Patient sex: M
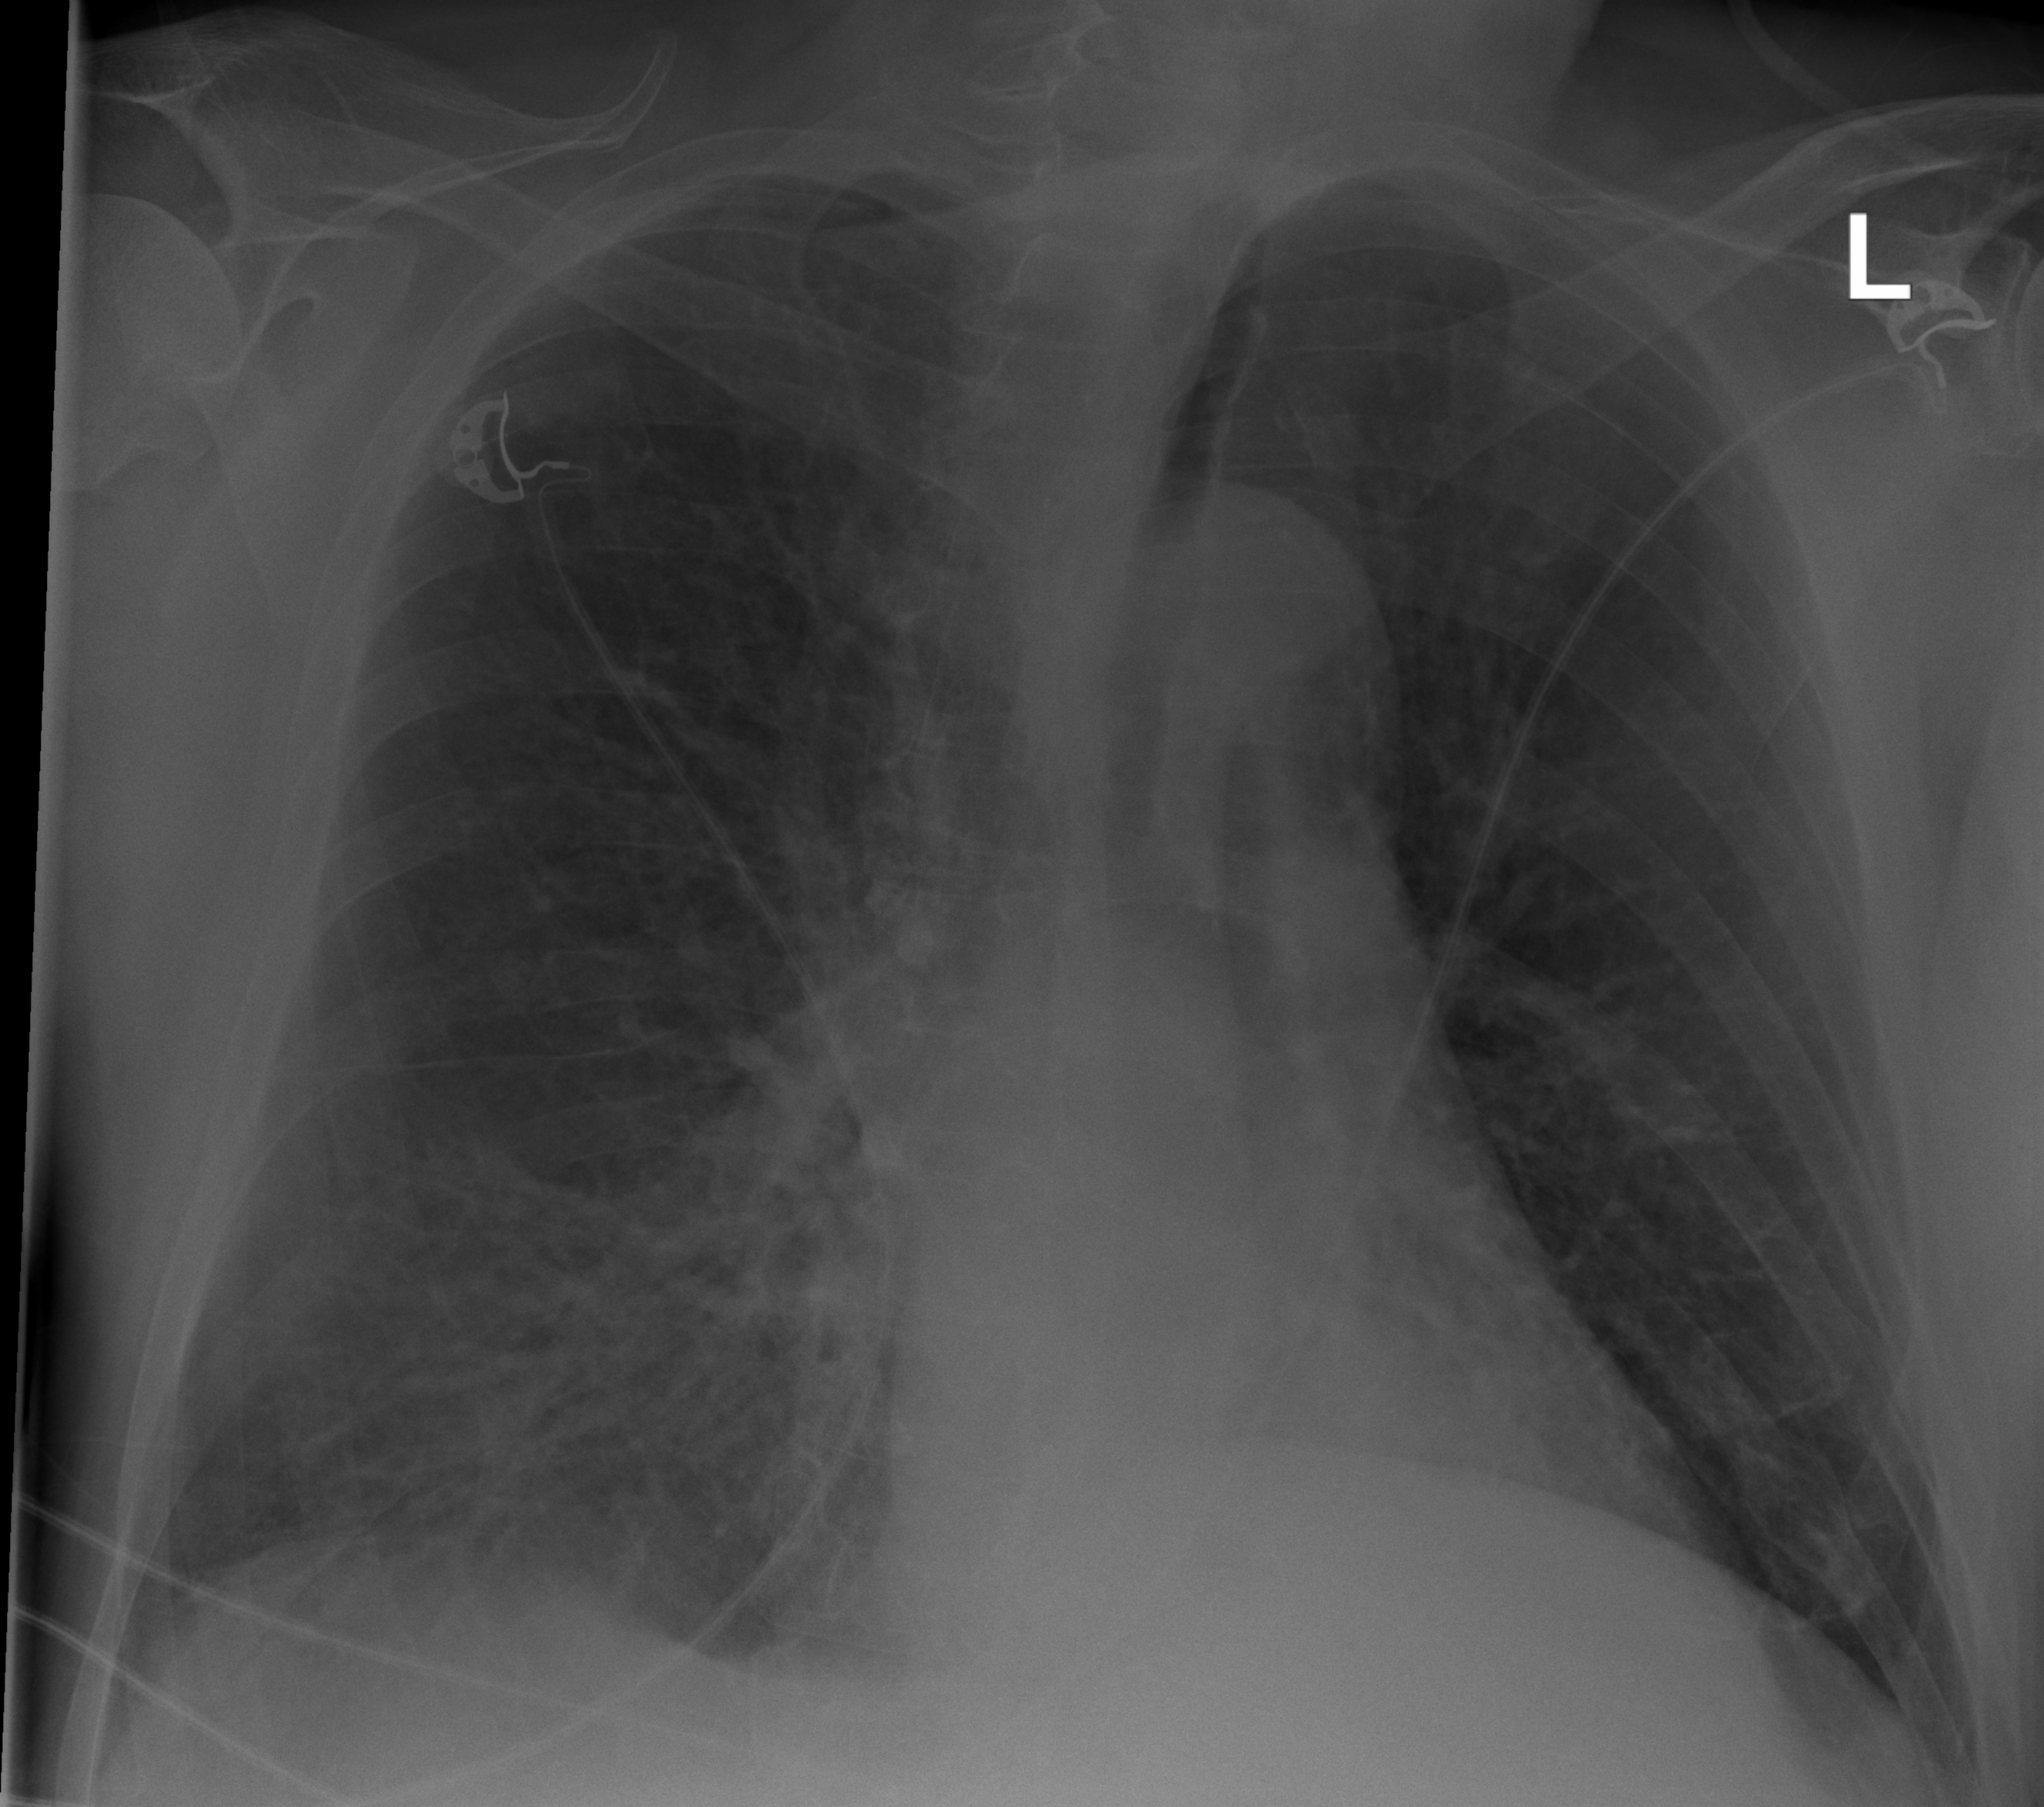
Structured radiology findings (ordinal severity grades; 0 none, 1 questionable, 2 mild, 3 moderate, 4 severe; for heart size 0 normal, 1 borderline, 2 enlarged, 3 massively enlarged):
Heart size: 0
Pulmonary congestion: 2
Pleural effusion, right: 0
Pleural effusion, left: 0
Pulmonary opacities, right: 2
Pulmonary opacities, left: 0
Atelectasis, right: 2
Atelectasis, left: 1